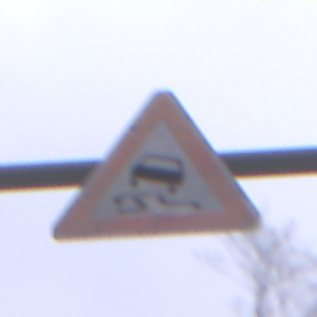
Verkehrszeichen: SchleuderOderRutschgefahr
Umgebung: Outdoor, Nature
Tageszeit: Midday
Wetter: Overcast
Licht: Natural
Jahreszeit: Autumn
Kontrast: LowContrast